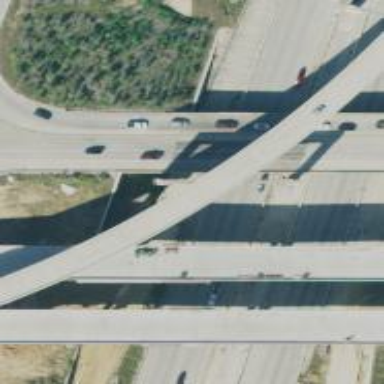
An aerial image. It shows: Secondary road with frontage road and bridge.